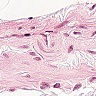
Metastatic tissue present: no